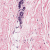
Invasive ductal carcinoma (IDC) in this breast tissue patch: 0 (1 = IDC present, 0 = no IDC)